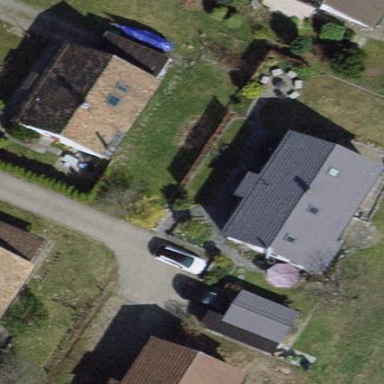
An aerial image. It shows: Detached building with gabled roof.